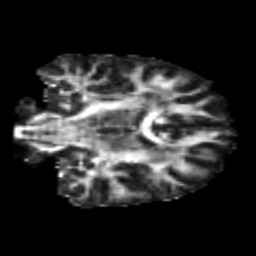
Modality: FA
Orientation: coronal
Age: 23
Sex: male
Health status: healthy
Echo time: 0.074 s